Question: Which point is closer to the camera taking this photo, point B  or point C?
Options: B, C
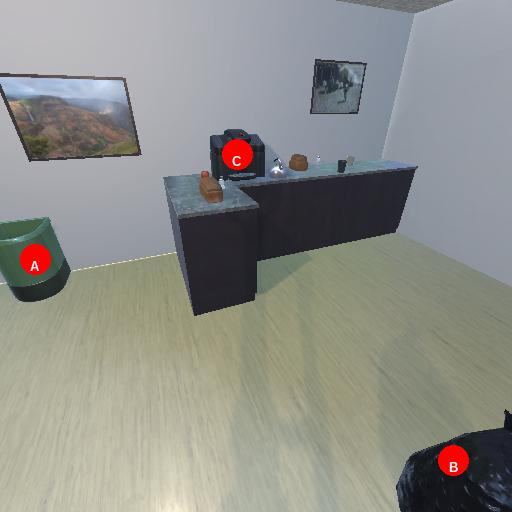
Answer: B